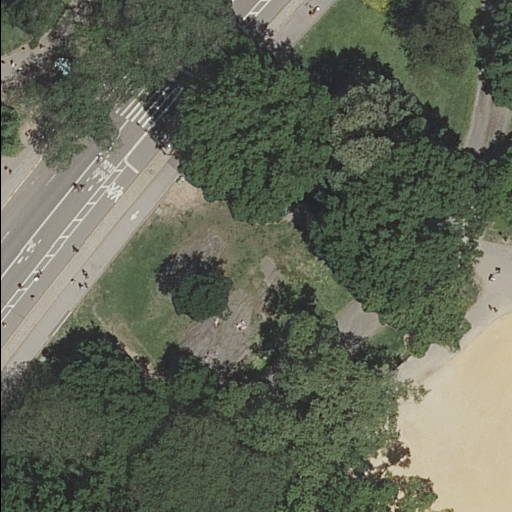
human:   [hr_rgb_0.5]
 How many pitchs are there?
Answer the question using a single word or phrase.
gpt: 1

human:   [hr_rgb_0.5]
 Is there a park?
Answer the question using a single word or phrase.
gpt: yes

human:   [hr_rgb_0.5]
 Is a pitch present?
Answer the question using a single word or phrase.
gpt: yes

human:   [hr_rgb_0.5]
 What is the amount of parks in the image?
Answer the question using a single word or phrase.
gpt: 1

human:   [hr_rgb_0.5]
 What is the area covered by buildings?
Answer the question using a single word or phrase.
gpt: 0m2

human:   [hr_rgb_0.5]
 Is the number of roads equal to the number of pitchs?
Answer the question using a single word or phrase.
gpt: no

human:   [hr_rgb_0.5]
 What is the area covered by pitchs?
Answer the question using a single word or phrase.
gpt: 1006m2

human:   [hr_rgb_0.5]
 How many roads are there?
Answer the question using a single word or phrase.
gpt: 9

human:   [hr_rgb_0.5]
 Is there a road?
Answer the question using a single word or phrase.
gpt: yes

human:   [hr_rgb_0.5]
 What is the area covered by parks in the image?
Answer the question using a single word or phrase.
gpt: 10625m2

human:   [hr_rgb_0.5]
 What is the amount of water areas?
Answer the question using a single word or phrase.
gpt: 0

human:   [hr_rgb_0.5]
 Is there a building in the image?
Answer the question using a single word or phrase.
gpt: no

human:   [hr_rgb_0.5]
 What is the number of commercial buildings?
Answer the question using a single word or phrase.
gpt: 0

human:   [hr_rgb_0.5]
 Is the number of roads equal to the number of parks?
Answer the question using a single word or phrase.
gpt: no

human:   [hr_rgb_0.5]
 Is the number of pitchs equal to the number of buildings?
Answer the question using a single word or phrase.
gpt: no

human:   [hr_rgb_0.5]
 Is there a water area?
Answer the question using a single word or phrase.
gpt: no

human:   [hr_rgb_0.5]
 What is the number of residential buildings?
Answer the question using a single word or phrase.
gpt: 0

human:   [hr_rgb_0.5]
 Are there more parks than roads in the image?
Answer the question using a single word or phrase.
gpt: no

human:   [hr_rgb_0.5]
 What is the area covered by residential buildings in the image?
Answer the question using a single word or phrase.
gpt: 0m2

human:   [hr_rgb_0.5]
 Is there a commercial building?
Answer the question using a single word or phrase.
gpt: no

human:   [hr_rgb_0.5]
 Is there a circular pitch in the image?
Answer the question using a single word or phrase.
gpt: no

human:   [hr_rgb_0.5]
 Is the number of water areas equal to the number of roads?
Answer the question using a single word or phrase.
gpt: no

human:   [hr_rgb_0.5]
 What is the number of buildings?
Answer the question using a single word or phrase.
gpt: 0

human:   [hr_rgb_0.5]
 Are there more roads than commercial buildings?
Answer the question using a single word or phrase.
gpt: yes

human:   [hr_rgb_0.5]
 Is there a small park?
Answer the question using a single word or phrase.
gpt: no

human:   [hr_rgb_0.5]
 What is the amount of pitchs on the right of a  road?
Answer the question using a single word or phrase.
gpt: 1

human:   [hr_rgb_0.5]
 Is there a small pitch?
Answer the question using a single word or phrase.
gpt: no

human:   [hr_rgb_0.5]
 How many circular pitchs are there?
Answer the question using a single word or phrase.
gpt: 0

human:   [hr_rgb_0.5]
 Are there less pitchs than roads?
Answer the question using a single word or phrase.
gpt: yes

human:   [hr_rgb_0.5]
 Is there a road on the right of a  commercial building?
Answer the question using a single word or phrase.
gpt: no

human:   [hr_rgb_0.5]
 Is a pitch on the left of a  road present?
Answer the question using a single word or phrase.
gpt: no

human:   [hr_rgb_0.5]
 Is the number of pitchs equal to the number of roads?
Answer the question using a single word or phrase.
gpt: no

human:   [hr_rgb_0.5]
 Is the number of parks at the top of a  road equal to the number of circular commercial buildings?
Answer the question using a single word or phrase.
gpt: yes

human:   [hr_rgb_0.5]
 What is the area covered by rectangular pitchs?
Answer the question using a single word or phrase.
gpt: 0m2

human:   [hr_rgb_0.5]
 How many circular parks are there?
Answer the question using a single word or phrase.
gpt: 0

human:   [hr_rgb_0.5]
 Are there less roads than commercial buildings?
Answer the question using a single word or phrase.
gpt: no

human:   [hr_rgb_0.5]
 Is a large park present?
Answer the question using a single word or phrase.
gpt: yes

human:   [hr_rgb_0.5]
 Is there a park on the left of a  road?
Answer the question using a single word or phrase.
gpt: no

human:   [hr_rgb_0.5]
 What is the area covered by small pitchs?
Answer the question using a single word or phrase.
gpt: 0m2

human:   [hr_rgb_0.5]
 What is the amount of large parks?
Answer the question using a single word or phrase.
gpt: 1

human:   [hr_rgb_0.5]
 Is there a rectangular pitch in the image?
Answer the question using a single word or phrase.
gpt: no

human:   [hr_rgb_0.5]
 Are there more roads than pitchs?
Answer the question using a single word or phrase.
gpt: yes

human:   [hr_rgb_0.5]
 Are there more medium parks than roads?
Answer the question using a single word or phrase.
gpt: no

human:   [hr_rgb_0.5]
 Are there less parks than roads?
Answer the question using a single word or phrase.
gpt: yes

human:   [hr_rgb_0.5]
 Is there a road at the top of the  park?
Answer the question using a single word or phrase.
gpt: yes

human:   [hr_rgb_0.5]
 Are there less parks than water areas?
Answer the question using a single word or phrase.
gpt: no

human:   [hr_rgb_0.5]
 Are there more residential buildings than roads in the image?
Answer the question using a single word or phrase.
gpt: no

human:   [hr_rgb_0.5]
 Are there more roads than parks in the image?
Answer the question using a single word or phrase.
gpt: yes

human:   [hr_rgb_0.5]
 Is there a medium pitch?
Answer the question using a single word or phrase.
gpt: no

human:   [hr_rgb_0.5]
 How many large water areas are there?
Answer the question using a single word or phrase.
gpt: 0

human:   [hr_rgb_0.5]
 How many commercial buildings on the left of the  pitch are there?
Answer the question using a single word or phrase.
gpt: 0

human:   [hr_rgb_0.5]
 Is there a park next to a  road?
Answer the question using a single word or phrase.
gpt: yes

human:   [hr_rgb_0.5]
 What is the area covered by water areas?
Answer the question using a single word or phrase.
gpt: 0m2

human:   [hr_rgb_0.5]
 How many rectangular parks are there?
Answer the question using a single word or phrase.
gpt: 1

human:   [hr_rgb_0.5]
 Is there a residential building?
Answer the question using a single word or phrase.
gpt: no

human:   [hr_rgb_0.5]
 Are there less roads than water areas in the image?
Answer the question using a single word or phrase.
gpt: no

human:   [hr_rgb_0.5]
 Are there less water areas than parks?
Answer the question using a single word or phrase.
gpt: yes

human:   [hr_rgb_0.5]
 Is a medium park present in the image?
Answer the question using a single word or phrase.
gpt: no

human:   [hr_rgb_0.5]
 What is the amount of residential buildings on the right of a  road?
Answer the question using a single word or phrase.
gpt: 0

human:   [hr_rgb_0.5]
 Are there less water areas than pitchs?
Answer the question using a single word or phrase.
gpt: yes

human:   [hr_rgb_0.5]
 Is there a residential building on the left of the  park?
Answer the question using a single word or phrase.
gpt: no

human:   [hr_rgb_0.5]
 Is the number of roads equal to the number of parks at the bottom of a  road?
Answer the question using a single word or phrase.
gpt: no

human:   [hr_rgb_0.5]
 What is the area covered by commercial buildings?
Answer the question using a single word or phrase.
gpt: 0m2

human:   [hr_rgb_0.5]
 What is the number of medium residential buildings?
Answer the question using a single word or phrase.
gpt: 0